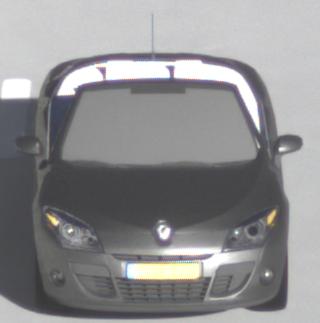
Make: Renault
Model: Mégane Coupé-Cabriolet 1.6 16V 110
Detailed model: Mégane (III) Coupé-Cabriolet
Model produced from: 2010/06
Model produced until: 2013/03
Doors: 2
Color: gray
Road condition: dry road
Daytime: morning or afternoon
Contrast: high contrast